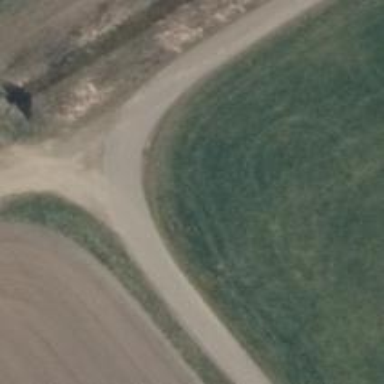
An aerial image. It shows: Asphalt cycleway running through agricultural area.